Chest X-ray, AP view. Patient: 53 years old, sex M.
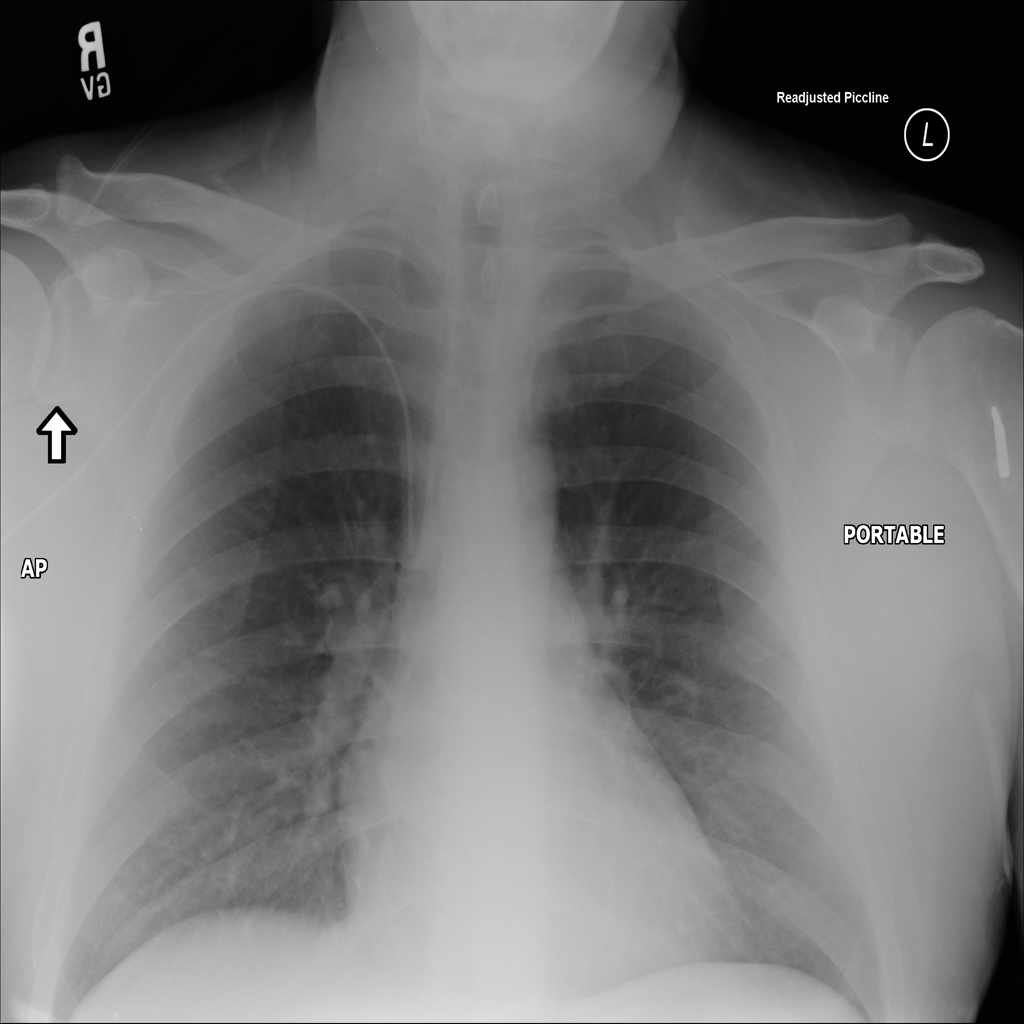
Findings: No Finding